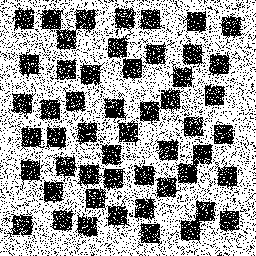
Squares: 52
Triangles: 0
Stars: 0
Total shapes: 52